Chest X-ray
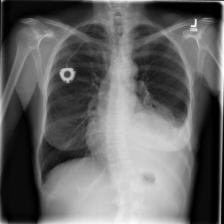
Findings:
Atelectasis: positive
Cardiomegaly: negative
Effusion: positive
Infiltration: negative
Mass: negative
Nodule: negative
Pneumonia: negative
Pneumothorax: negative
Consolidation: negative
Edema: negative
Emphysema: negative
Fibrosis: negative
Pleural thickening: negative
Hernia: negative